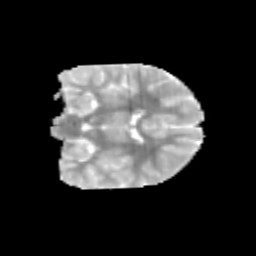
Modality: MD
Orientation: coronal
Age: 13
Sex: female
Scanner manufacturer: siemens
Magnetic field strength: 3 T
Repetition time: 3.8 s
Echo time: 0.07 s